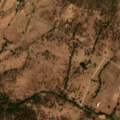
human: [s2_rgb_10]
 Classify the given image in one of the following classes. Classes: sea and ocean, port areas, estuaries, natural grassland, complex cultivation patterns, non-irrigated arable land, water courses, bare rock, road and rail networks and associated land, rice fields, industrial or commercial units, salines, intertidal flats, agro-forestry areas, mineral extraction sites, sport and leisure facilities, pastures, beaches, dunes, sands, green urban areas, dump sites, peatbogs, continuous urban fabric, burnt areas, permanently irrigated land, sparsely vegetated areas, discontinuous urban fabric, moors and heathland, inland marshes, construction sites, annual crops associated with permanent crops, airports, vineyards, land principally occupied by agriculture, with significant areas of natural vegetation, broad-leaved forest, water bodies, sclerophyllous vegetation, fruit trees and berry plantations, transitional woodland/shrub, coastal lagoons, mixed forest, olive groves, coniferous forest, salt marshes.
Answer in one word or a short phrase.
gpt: non-irrigated arable land, olive groves, agro-forestry areas, broad-leaved forest